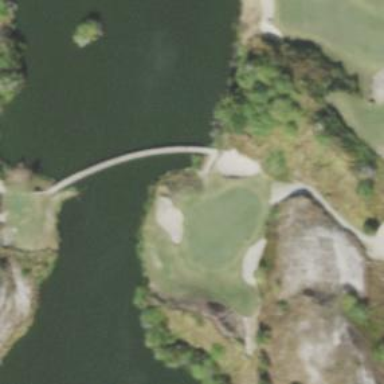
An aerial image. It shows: Path for both road and golf.